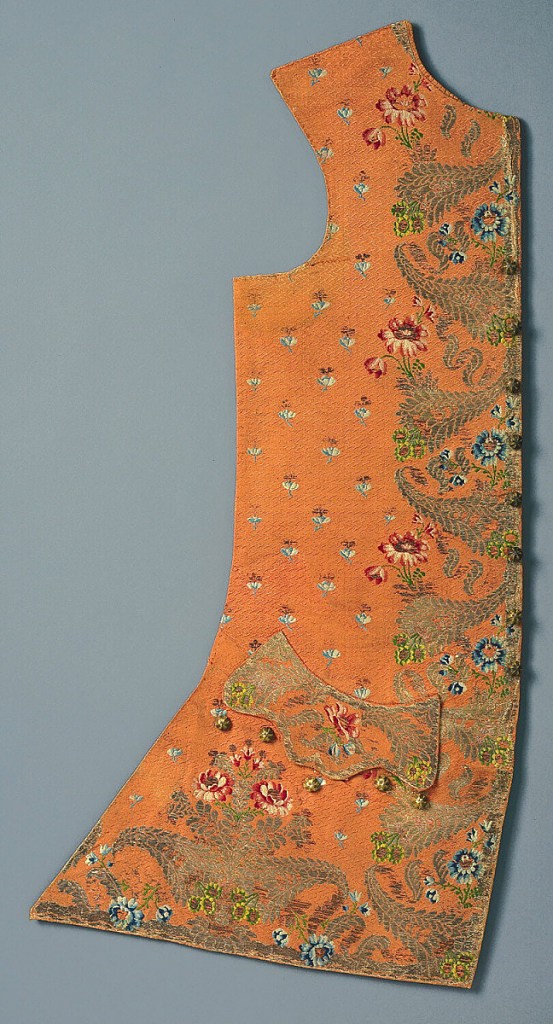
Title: Waistcoat fronts
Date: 1740–50
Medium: silk, metal thread Technique: supplementary warp floats and discontinuous supplementary wefts (brocaded) in plain weave foundation
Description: Two waistcoat fronts with a coral-colored foundation with small, all-over floral design. Ornamented at the center front  and lower edges and pockets with gold metallic cornucopias and sprays of polychrome silk flowers. In seven colors of silk and three different metallic yarns.